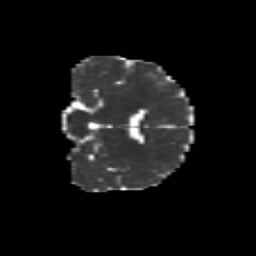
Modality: MD
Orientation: coronal
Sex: female
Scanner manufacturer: siemens
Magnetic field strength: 3 T
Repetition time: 5 s
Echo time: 0.071 s